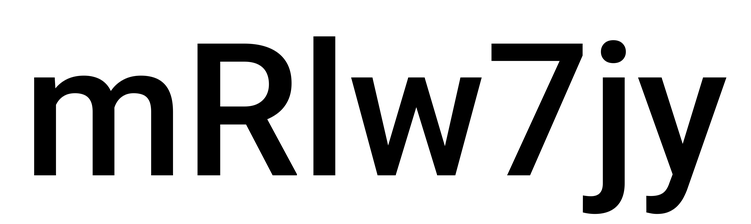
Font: Roboto_Medium